Question: I am pulling data from mysql to the dropdownbox. This is not my first time to do this, in the edit page I have 2-3 other dropdownbox that pull data from the database, but this one behaves differently.

'''
<label>User Name</label><br>
<select name="UserName" id="usernameSentakushi">
<option value="" <?php echo($UserName==''?' selected="selected"':'');?>>--</option>
<?php
$setsu = dbSetsuzoku();
$sql = "SELECT DISTINCT 'Username' FROM 'playerdb'";
$usernameData="";
$result = $setsu->query($sql);
while ($row = $result->fetch(PDO::FETCH_ASSOC))
{
$selected = ($UserName==$row['UserName'])?'selected="selected"':'';
$usernameData.='<option value="'.$row['UserName'].'"'.$selected.'>'.$row['UserName'].' - '.$row['UserName'].'</option>';
}
echo $usernameData;
$setsu = null;
?>
</select>
'''
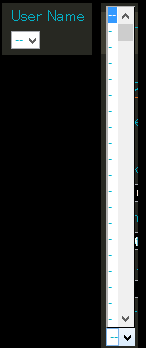
Answer: Array indexes are case sensitive...
Meaning that you are selecting 'Username' but using '$row['UserName']'